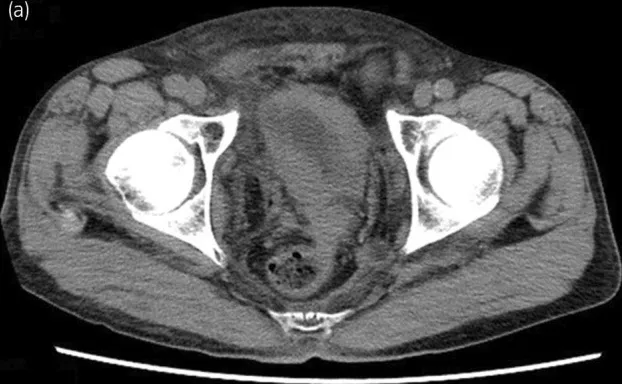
CT shows a thickened bladder wall and contiguous tumor extending into the rectum.
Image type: radiology (ct)